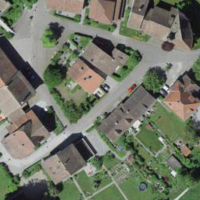
EUNIS habitat code: 54
Species observed at this site:
Symphyotrichum novae-angliae
Rhaphigaster nebulosa
Streptopelia decaocto
Passer domesticus
Bombus terrestris
Coloeus monedula
Nycticorax nycticorax
Lysimachia nummularia
Cydonia oblonga
Vanessa cardui
Geranium sanguineum
Milvus migrans